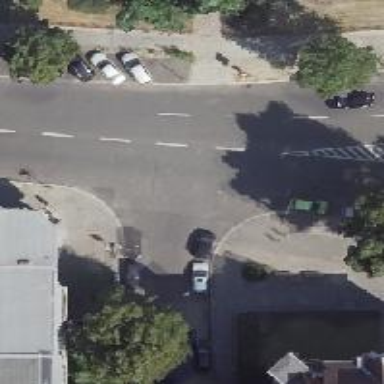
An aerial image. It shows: Secondary road with asphalt surface. There are separate sidewalks on both sides with lane markings.